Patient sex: F
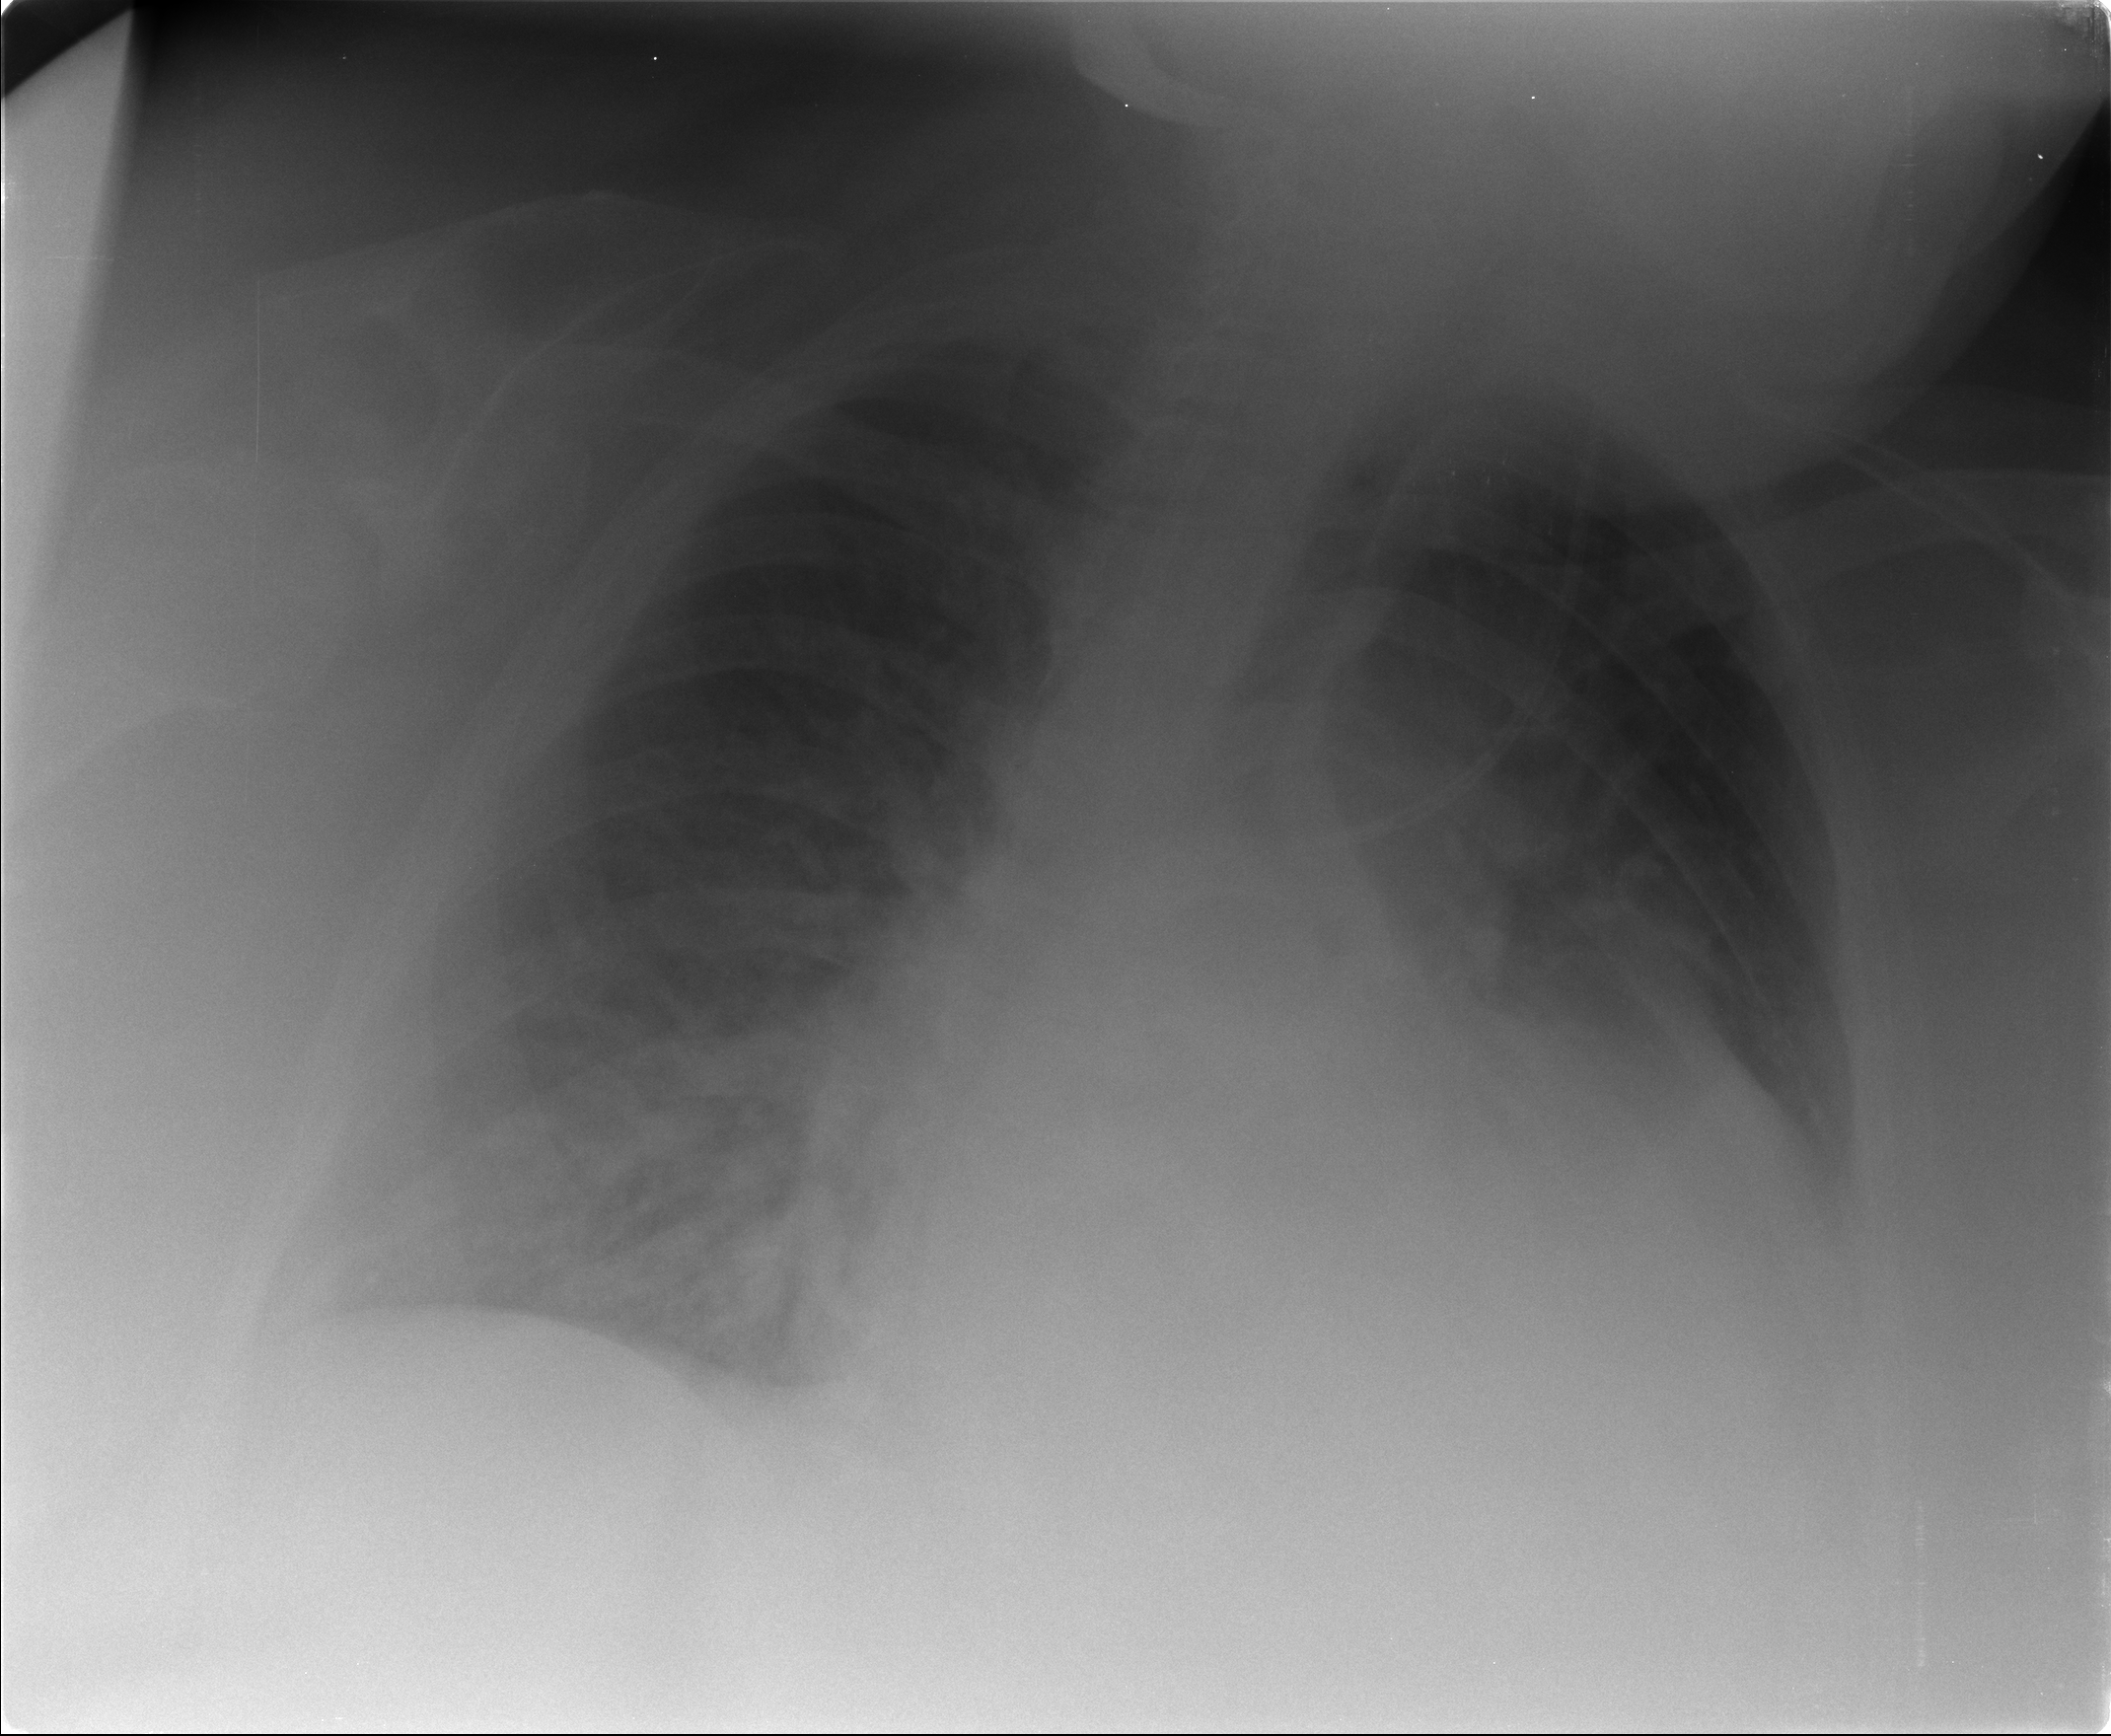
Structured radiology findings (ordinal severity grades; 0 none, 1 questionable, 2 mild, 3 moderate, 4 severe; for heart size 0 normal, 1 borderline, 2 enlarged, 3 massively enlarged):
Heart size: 3
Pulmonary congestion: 3
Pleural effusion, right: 0
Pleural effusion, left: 3
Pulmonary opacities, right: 3
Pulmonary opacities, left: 2
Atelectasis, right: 2
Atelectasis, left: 3